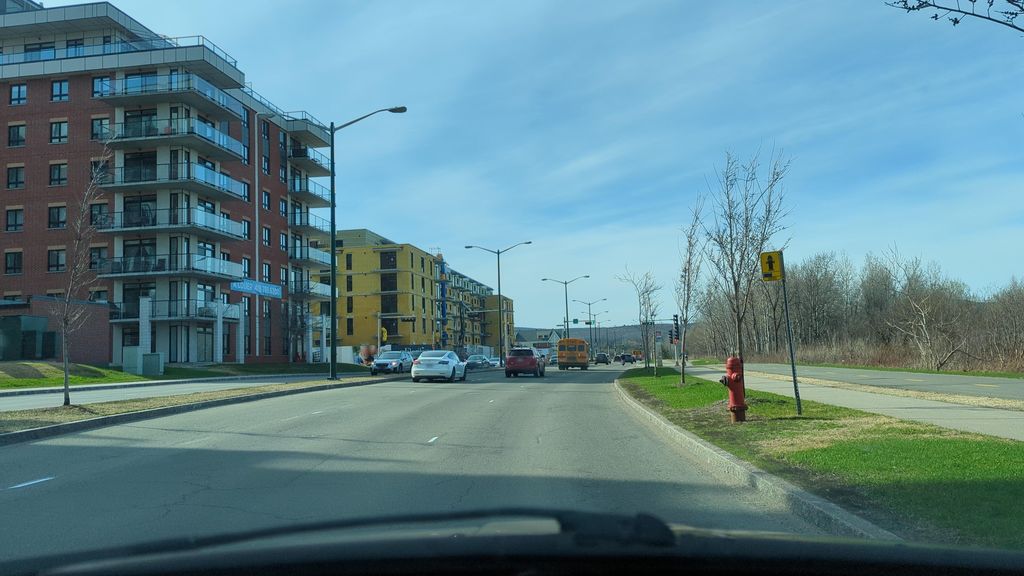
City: quebec_city